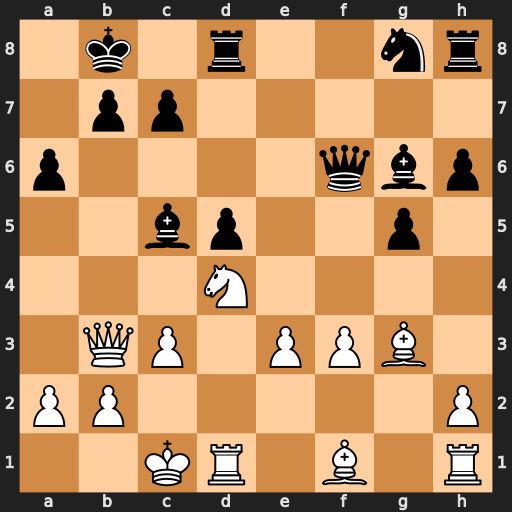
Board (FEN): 1k1r2nr/1pp5/p4qbp/2bp2p1/3N4/1QP1PPB1/PP5P/2KR1B1R
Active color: w
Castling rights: -
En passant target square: -
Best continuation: Be5 Qxe5 Nc6+ Ka8 Nxe5